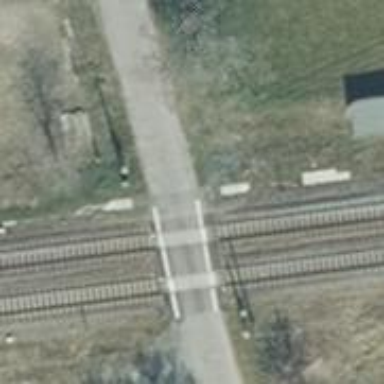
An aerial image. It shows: Level crossing with lights on the railway.